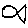
Label: fish